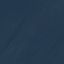
Land use / land cover: SeaLake